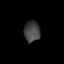
Tissue: lung
Cell type: Myeloid cells
Senescence score: 0.5619
Nuclear area (px): 325
Mean DAPI intensity: 67.554